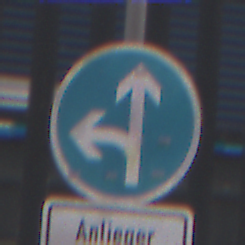
Verkehrszeichen: VorgeschriebeneFahrtrichtungGeradeausOderLinks
Zusatzzeichen unten: PersonengruppenFrei2
Umgebung: Outdoor, Urban
Tageszeit: MorningAfternoon
Wetter: Overcast
Licht: Natural
Jahreszeit: NotSpecified
Kontrast: LowContrast